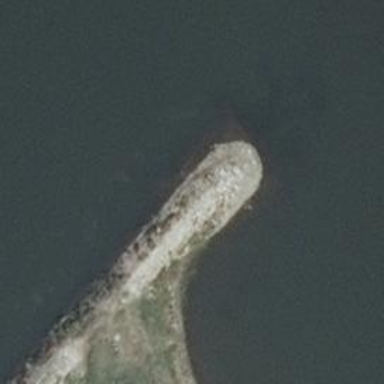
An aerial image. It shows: Breakwater structure.